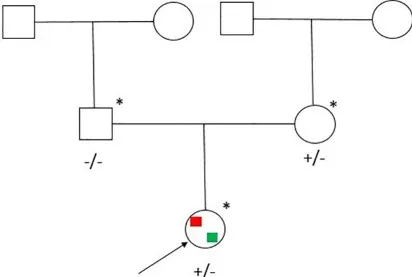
Pedigree of the family. Individuals with SDHC c.197C>T (p. Ala66Val) positive test are indicated by the plus sign.
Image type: radiology (ct)